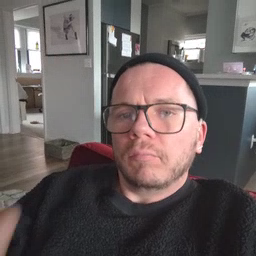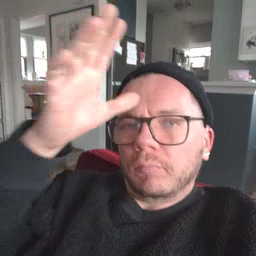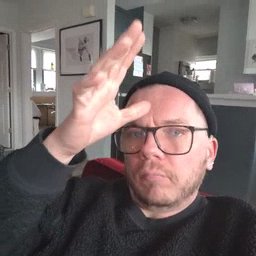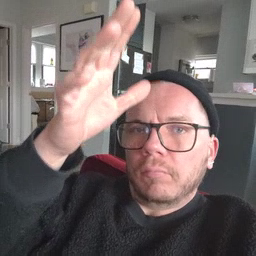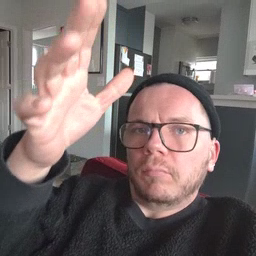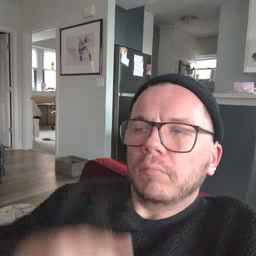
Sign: grandpa